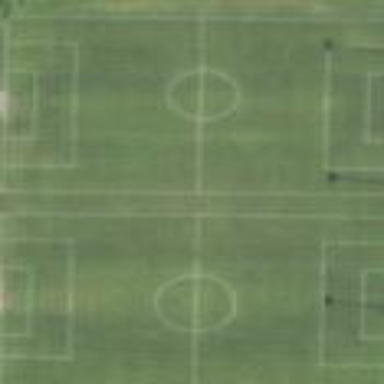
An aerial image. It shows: Soccer pitch for leisure land activities.